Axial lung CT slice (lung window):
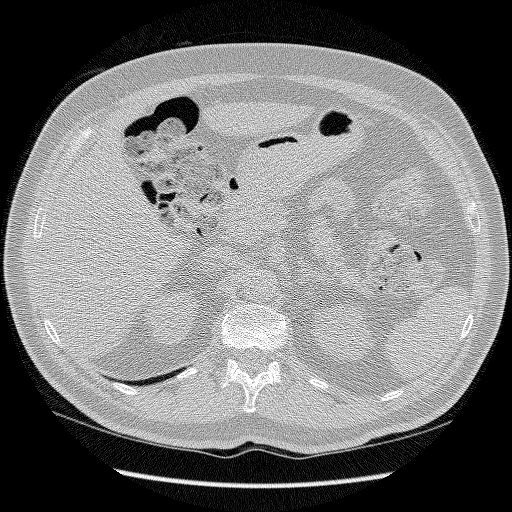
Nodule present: no